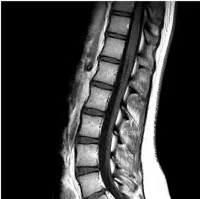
A 17-year-old female with H3F3A G34R mutated infiltrative glioma. MRI of the spine with and without contrast at the time of presentation was performed. (A) A sagittal T1 pre-contrast image of the lumbar spine shows no evidence of a marrow replacing lesion.
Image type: radiology (mri)